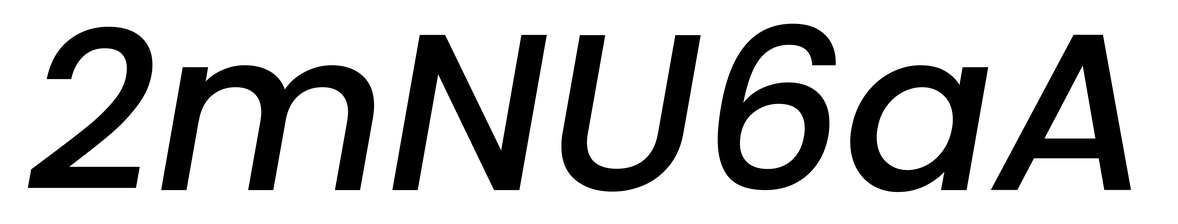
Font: Poppins-MediumItalic